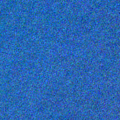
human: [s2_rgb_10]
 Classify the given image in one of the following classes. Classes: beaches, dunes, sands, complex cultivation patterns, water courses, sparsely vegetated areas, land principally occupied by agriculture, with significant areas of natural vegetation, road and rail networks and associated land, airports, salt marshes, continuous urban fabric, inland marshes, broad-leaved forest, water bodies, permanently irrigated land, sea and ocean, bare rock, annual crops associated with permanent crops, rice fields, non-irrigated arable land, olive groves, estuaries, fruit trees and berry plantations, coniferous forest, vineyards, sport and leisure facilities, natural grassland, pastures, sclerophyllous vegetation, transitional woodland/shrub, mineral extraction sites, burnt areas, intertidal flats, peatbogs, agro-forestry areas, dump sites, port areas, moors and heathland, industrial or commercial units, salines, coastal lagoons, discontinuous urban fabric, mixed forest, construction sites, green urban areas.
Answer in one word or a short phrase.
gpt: sea and ocean